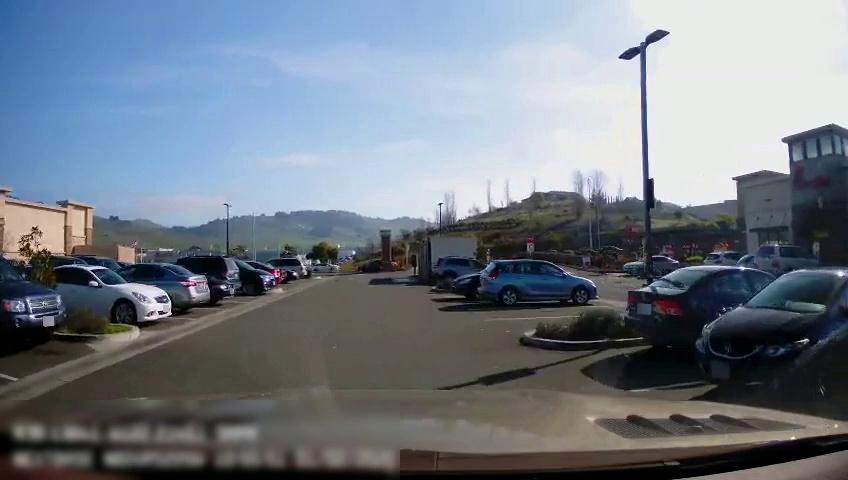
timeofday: Day
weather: Sunny
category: Drivable Space
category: Vehicles | Car
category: Vehicles | Car
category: Vehicles | SUV
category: Vehicles | Car
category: Vehicles | Car
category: Vehicles | SUV
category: Vehicles | Car
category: Vehicles | SUV
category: Vehicles | SUV
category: Vehicles | SUV
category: Vehicles | Car
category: Vehicles | Car
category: Vehicles | SUV
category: Vehicles | SUV
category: Vehicles | Car
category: Vehicles | Car
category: Vehicles | Van
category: Vehicles | Car
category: Vehicles | Car